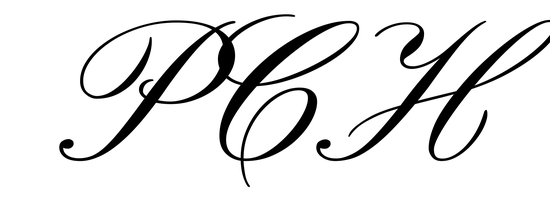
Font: PinyonScript-Regular